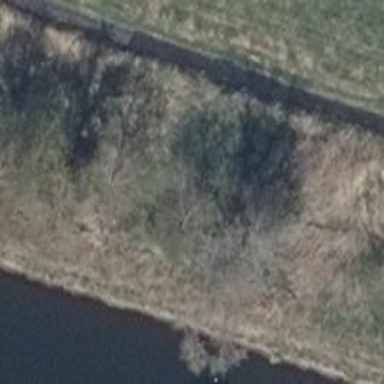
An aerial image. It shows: Row of deciduous broadleaved trees.